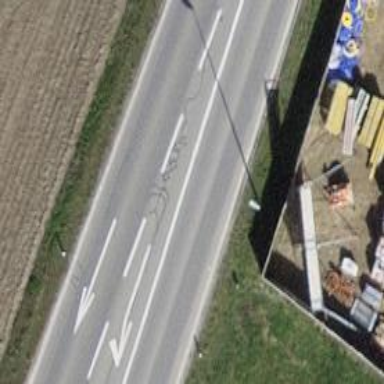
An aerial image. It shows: Primary road with asphalt surface.